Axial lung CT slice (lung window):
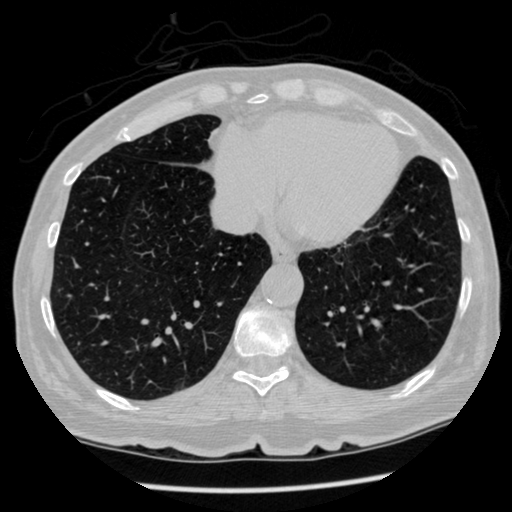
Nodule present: no